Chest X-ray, PA view. Patient: 50 years old, sex M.
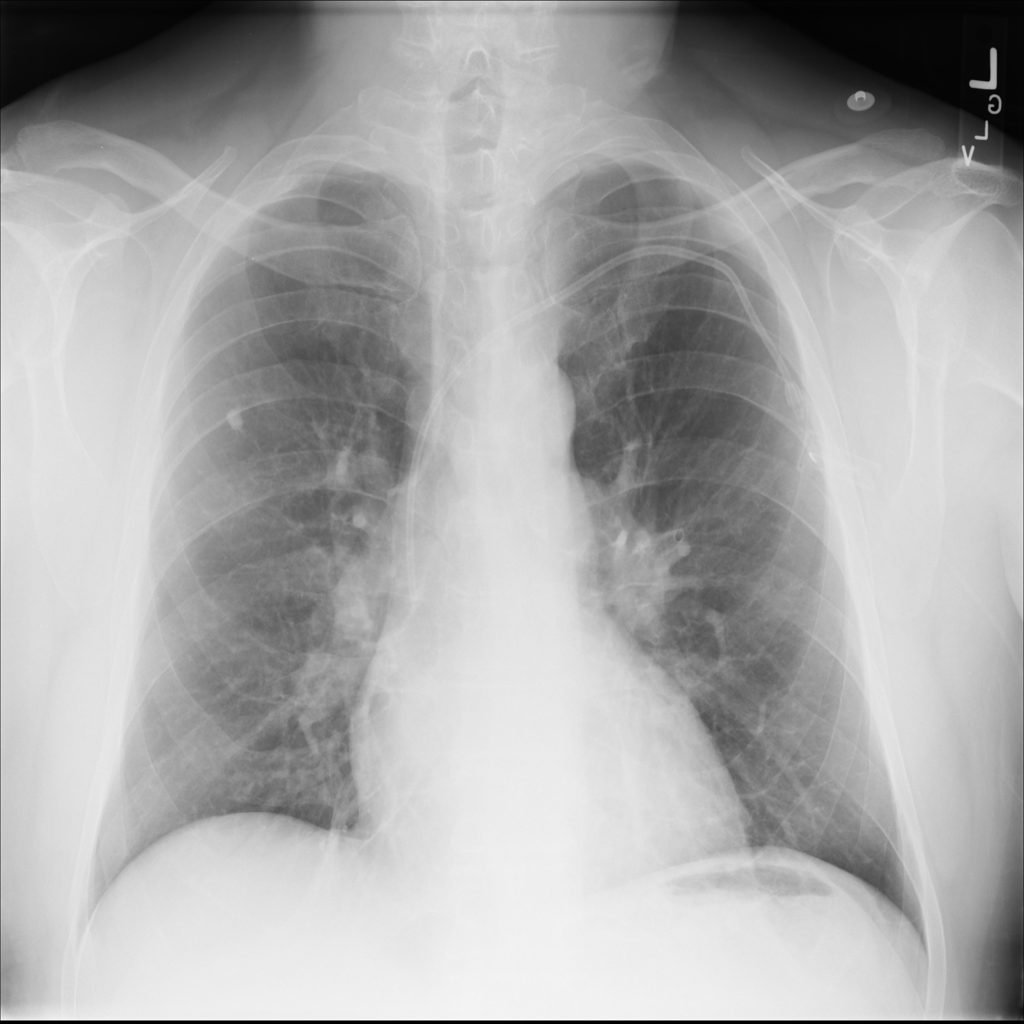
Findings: No Finding